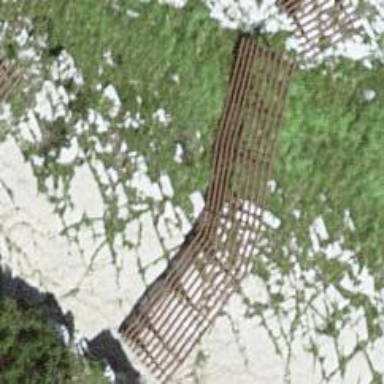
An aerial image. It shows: Avalanche protection barrier made by humans.